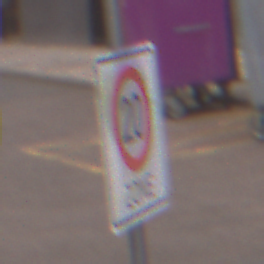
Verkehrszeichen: BeginnZone20
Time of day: MorningAfternoon
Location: Outdoor (Urban)
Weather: Overcast
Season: NotSpecified
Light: Natural